Question: My question is how i can take all rows from a table who stack between two dates.
Here is my query:
'''
$sql = "SELECT cars.brand,cars.model,cars.reg_num,cars.horse_powers,cars.color FROM cars INNER JOIN clients_cars ON cars.id=clients_cars.cars_id WHERE cars.id IN
(SELECT DISTINCT clients_cars.cars_id FROM clients_cars WHERE (rent_date between '$d1' AND '$d2') AND (return_date between '$d1' AND '$d2') AND ((return_date > '$d1') OR (rent_date < '$d2')))";
'''
It's works but it does only half of my wish.
Here is my table :

I want to take to show all cars who is rented between two dates even if one of the dates is stacked with other and the other is not.
For example i add 2014-12-04 and 2014-12-13 and it shows me only the car with id=5. It should show me car with id=8 because its already rented at 2014-12-02 and will be return at 2014-12-06 and should show me the car with id=2 because the car will be rented from 2014-12-10 and he is looking for car till 2014-12-13...
I hope you understood me. I will need some help pls :)
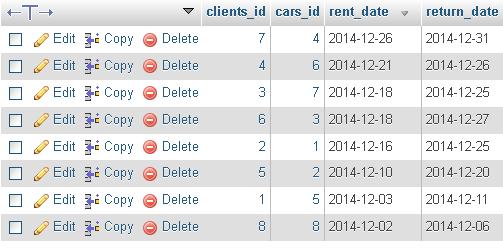
Answer: try this sql:
'''
$sql = "SELECT cars.brand,cars.model,cars.reg_num,cars.horse_powers,cars.color FROM cars LEFT JOIN clients_cars ON cars.id=clients_cars.cars_id
WHERE (rent_date between '$d1' AND '$d2') OR (return_date between '$d1' AND '$d2')";
'''